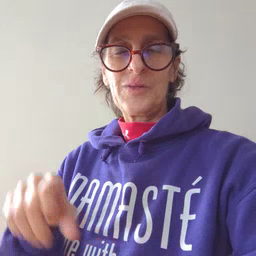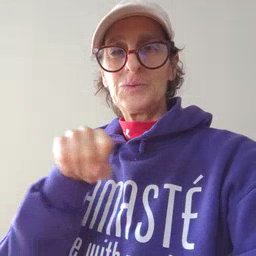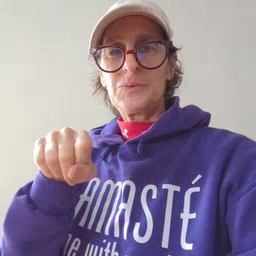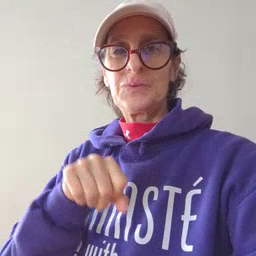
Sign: shoe